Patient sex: M
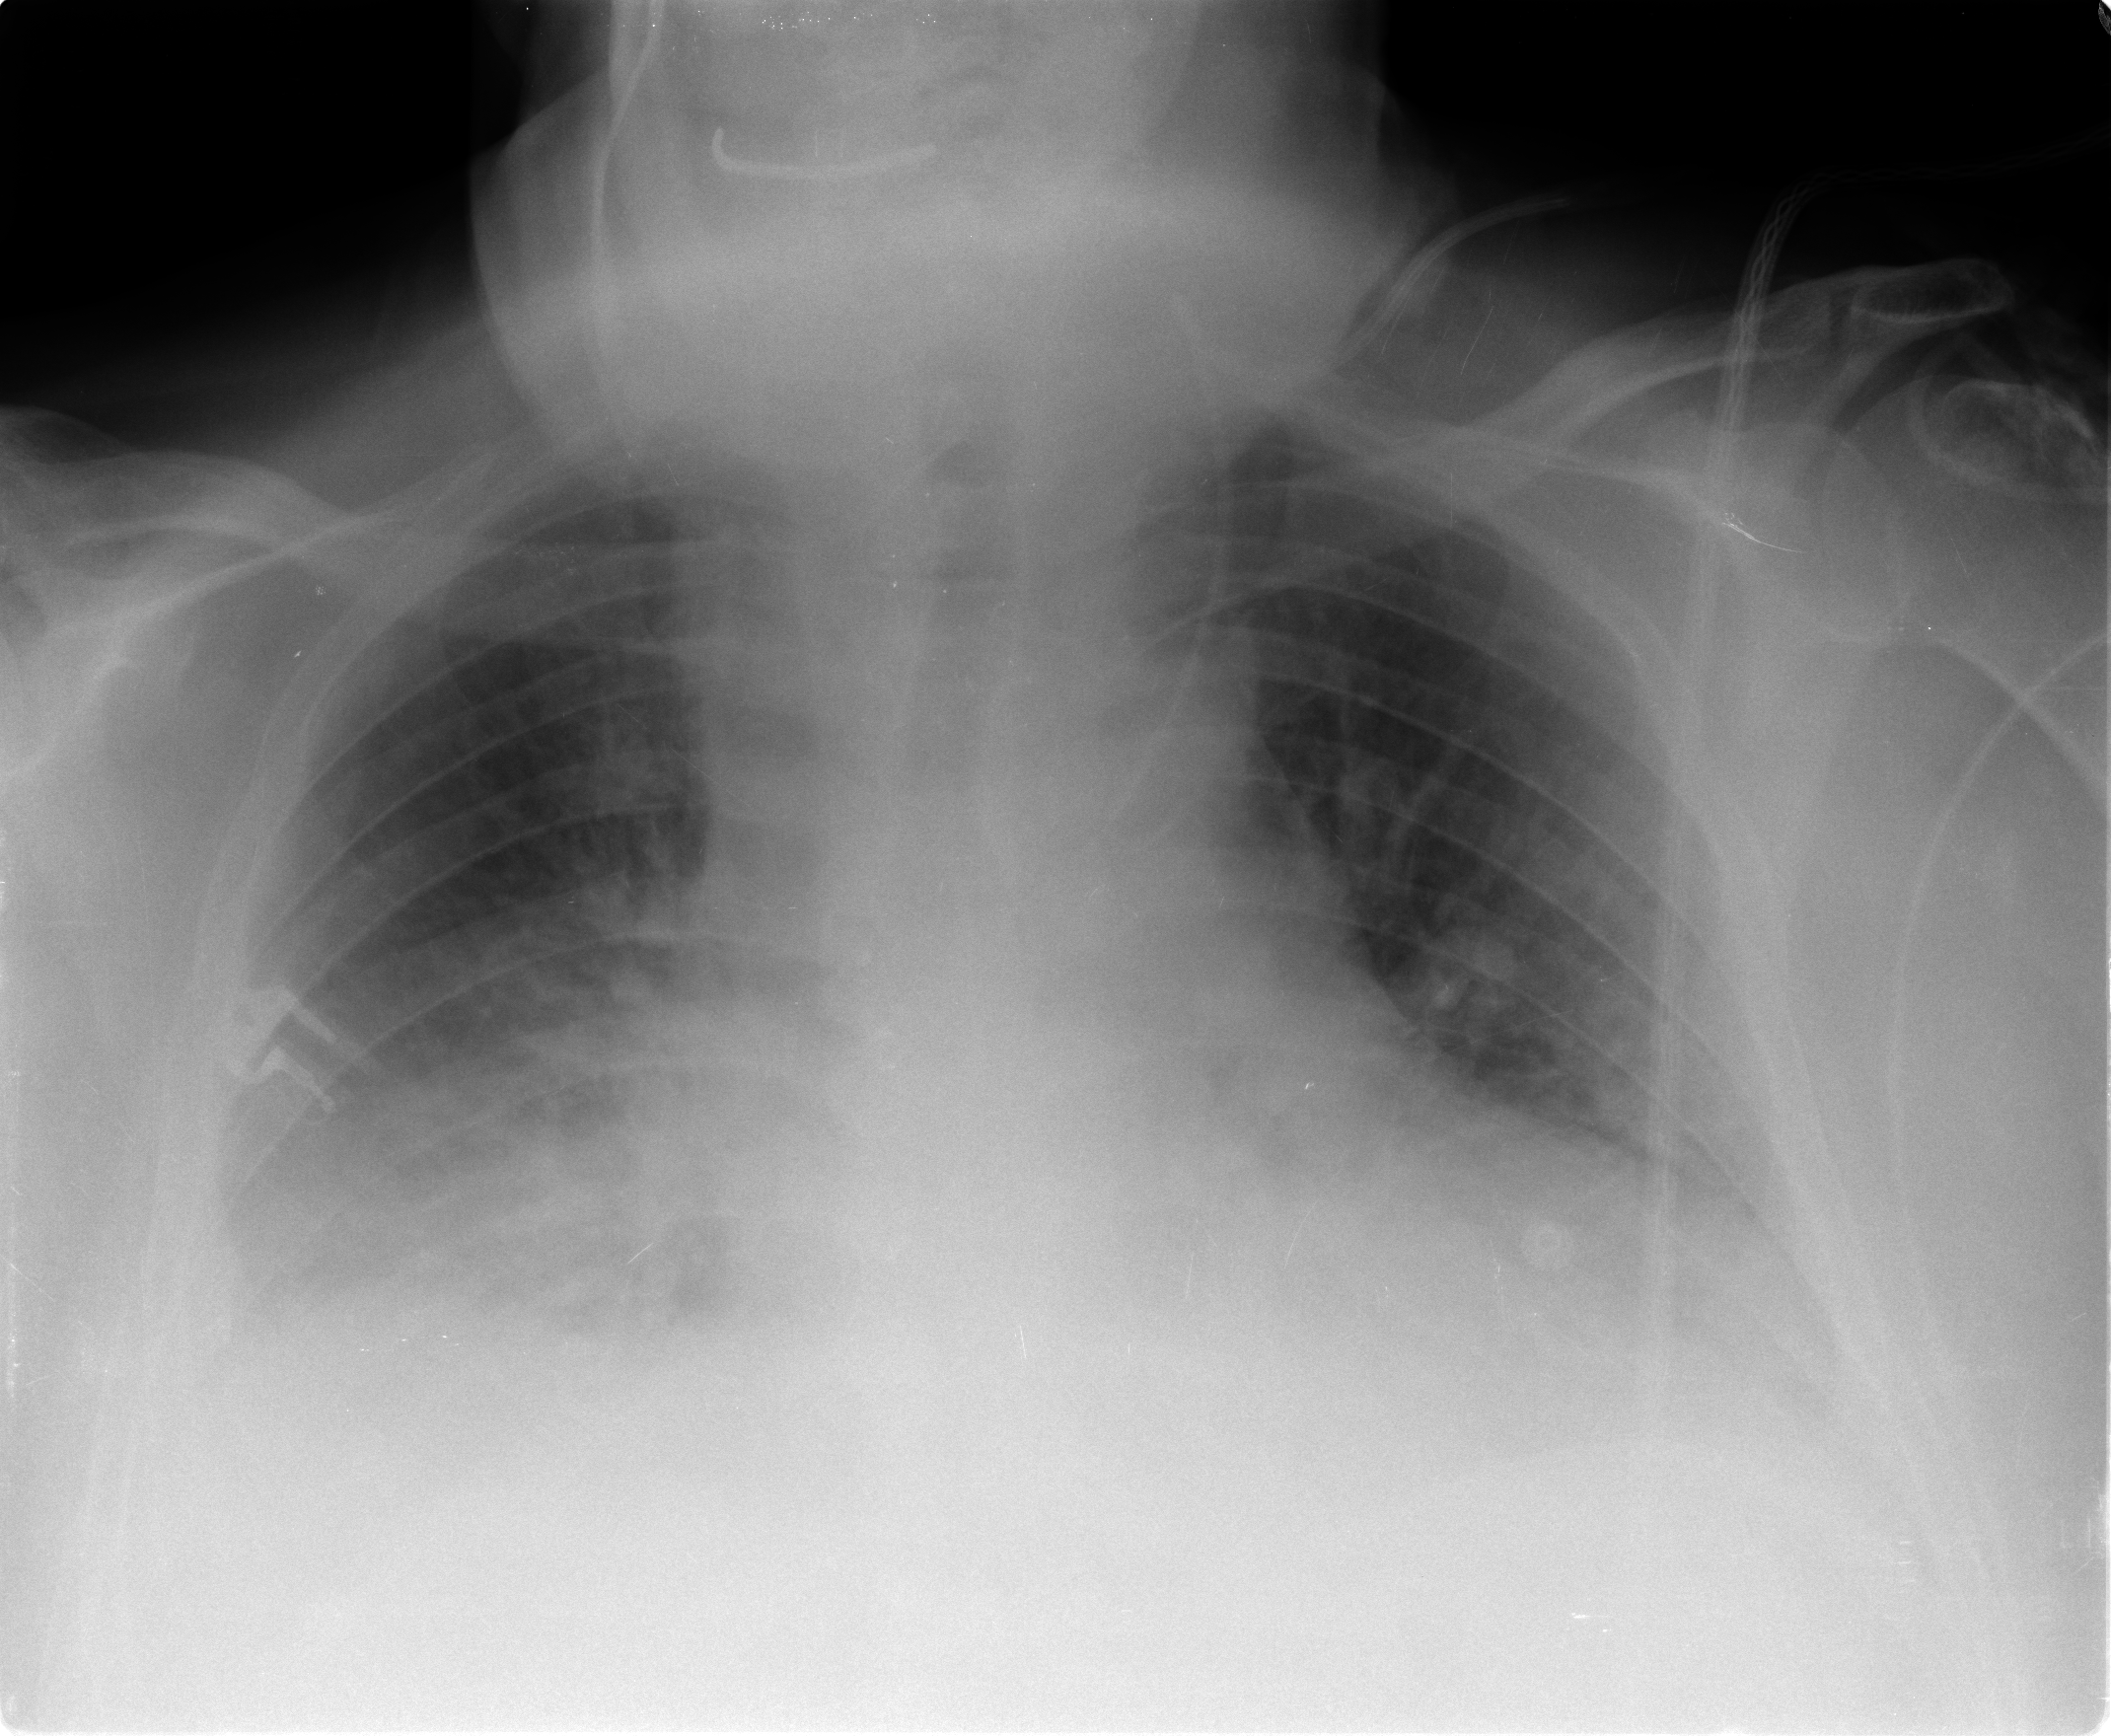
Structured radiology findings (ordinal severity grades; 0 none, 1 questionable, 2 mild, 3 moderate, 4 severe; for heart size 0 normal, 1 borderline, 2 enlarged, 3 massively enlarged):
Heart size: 1
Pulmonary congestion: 2
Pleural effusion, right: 2
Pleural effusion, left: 1
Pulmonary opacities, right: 2
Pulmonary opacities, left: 1
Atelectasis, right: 2
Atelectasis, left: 2